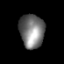
Tissue: prostate
Cell type: T cells
Senescence score: 0.3295
Nuclear area (px): 816
Mean DAPI intensity: 119.794